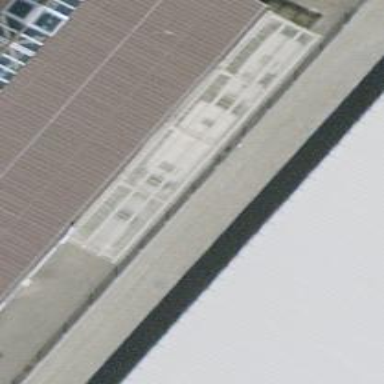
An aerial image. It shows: View of roof of building.